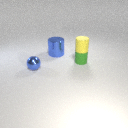
small blue metal sphere in front of large blue metal cylinder